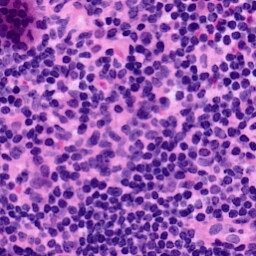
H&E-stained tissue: LymphNode